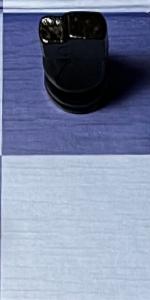
Label: Empty